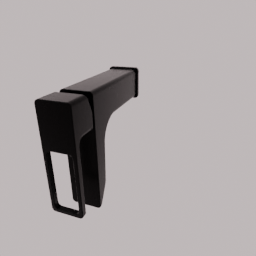
Label: appliances